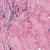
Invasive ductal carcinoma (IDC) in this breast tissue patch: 1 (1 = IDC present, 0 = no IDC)